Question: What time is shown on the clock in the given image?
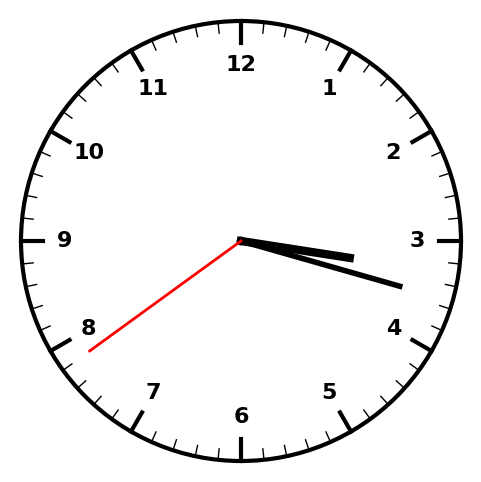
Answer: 03:17:39